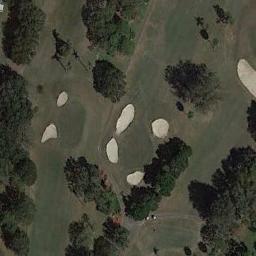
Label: golf_course